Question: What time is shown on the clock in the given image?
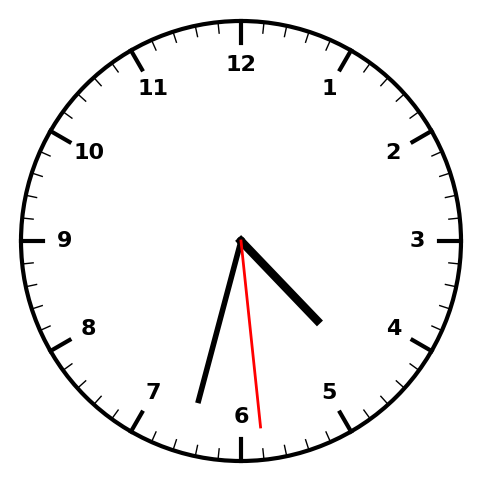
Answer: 04:32:29